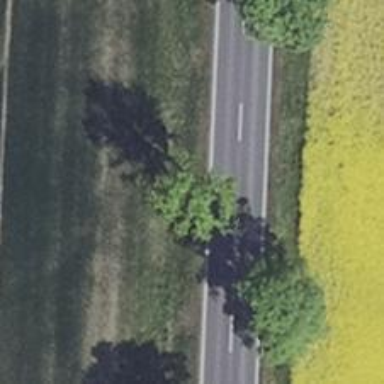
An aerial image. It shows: Deciduous tree with broadleaved leaves.